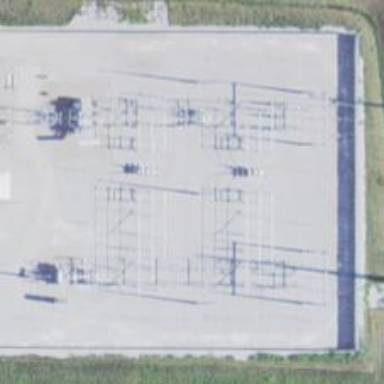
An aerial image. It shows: Mast designed for lightning protection with appropriate tower type.